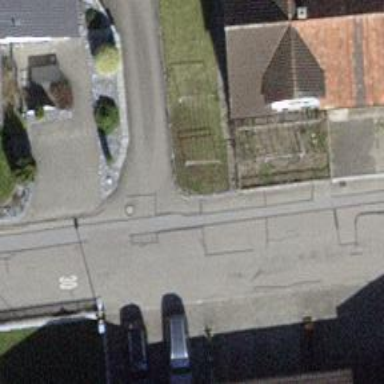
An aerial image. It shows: Residential road.